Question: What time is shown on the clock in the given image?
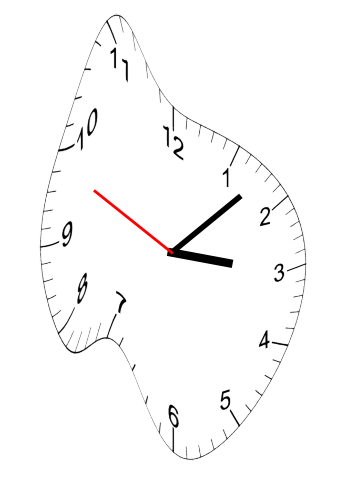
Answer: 03:07:49